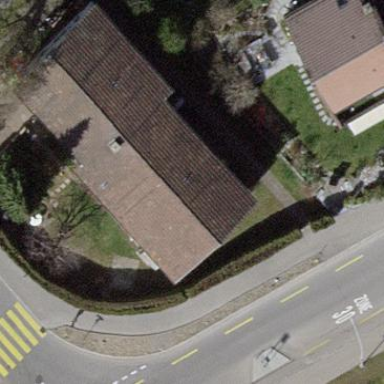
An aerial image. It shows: Semidetached house.